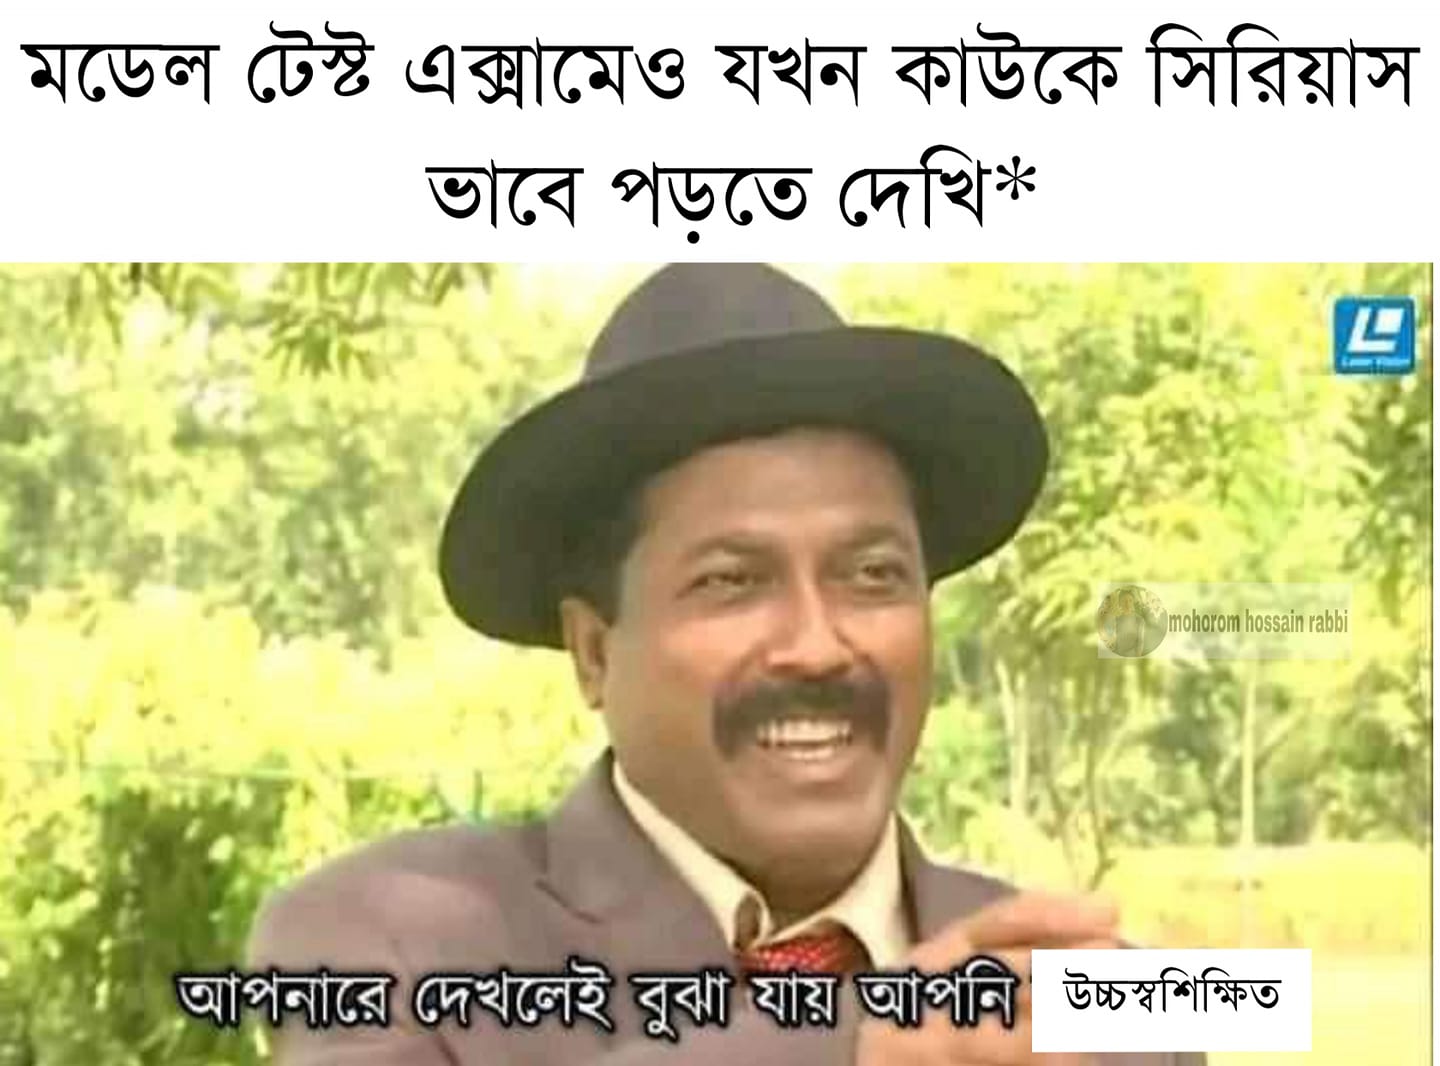
Caption: মডেল টেস্ট এক্সামেও যখন কাউকে সিরিয়াস ভাবে পড়তে দেখি*     আপনারে দেখলেই বুঝা যায় আপনি উচ্চশিক্ষিত
Label: non-hate